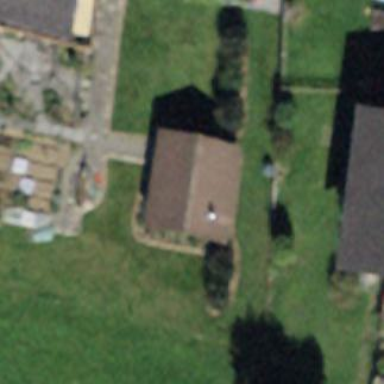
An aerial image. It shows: Shed.